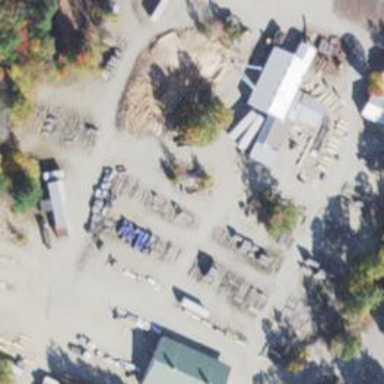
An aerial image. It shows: Sawmill craft.